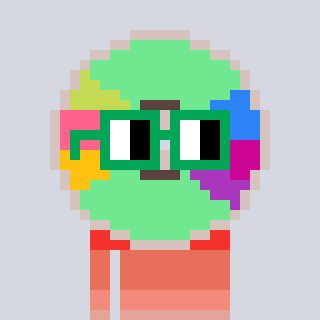
a pixel art character with square green glasses, a cd-shaped head and a orange-colored body on a cool background